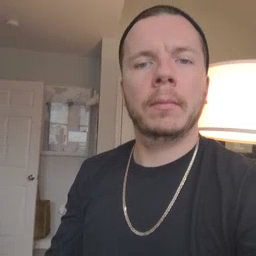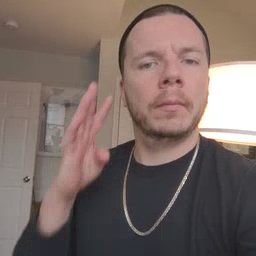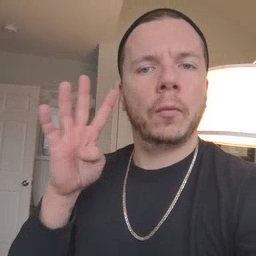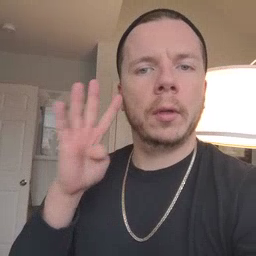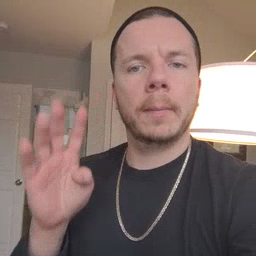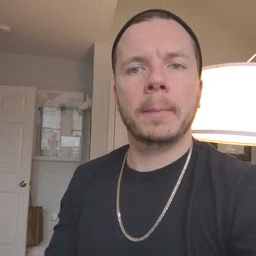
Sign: noisy